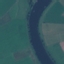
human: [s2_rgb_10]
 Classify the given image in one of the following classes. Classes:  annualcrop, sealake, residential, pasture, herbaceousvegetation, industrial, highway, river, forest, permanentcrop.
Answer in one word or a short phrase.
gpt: River